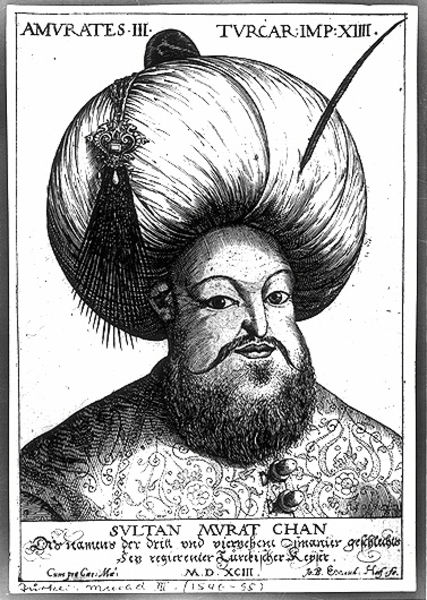
Titel: Bildnis des türkischen Sultans Amurat III
Künstler: Hoef
Institution: (Seriendruck)
Schlagwörter: feder, mann, hut, ohr, schmuck, schwarz, weiss, blick, muster, bart, schnurrbart, augen, kragen, bildnis, portrait, porträt, feld, mantel, stickerei, stoff, brosche, renaissance, holzschnitt, schrift, dick, inschrift, knöpfe, jahreszahl, druck, stich, text, beschriftung, orden, herrscher, brokat, turban, sultan, türke, orientale, pfauenauge, scharzweiß, fremd, murat, maharaja, sultan murat chan, chan, 1593, murat chan